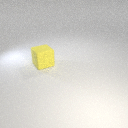
large yellow rubber cube